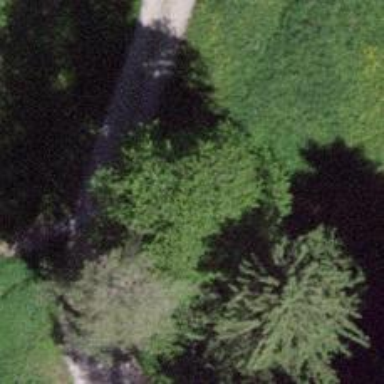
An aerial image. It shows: Brown bench.